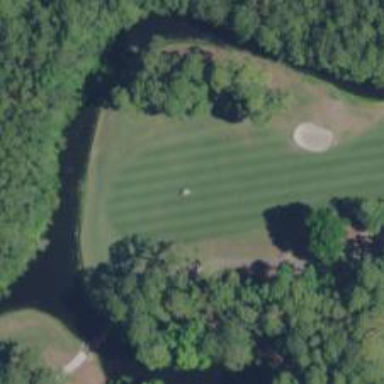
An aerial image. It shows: View of golf hole.